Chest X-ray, PA view. Patient: 35 years old, sex F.
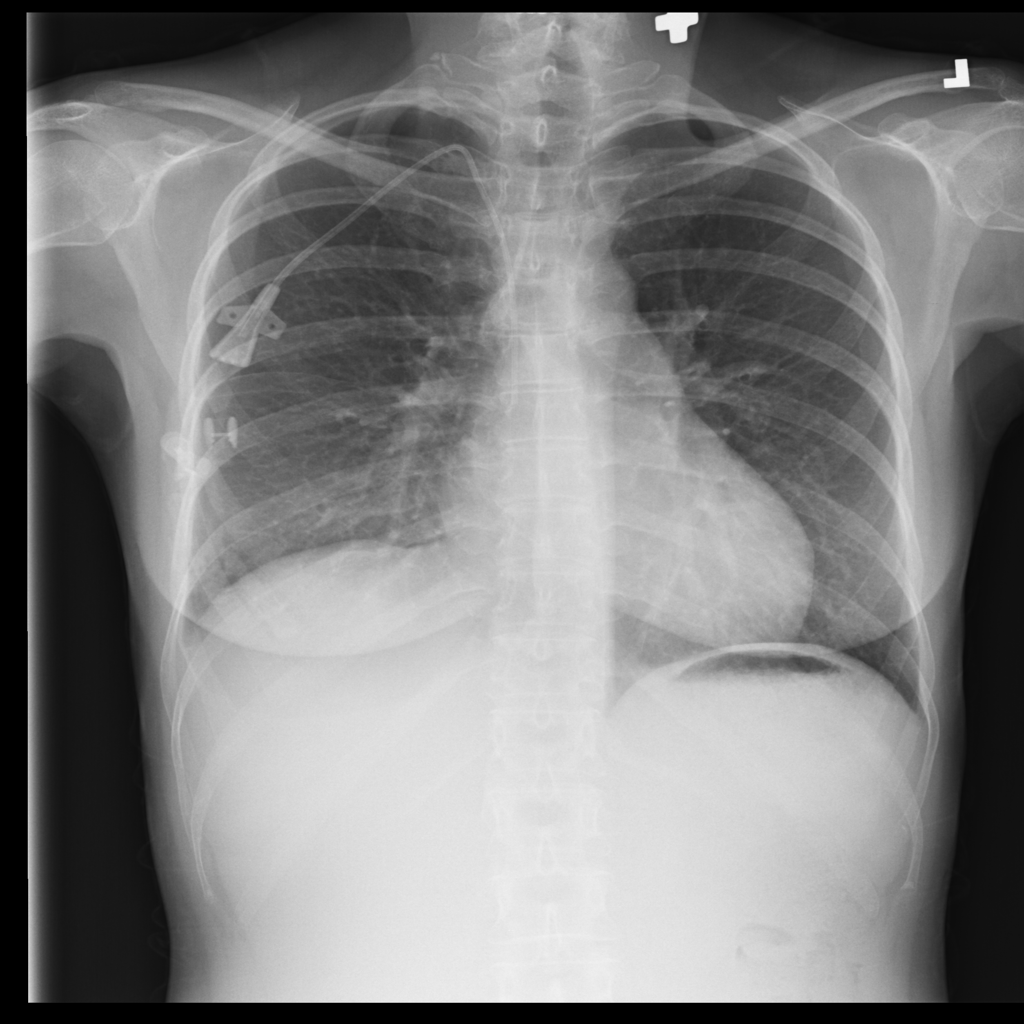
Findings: No Finding